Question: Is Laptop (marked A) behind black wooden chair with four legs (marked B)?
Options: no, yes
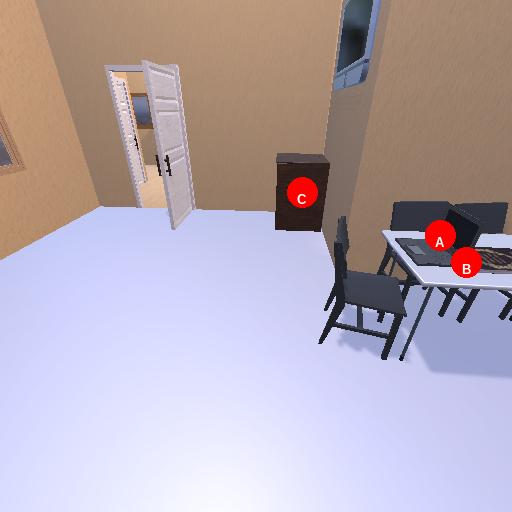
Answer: no